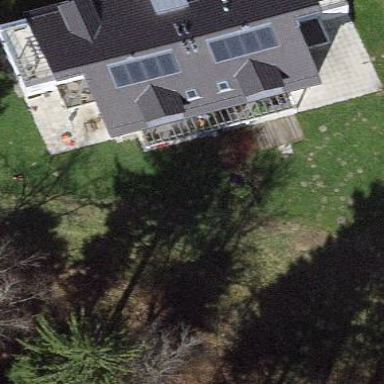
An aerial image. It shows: Simple and straightforward house.